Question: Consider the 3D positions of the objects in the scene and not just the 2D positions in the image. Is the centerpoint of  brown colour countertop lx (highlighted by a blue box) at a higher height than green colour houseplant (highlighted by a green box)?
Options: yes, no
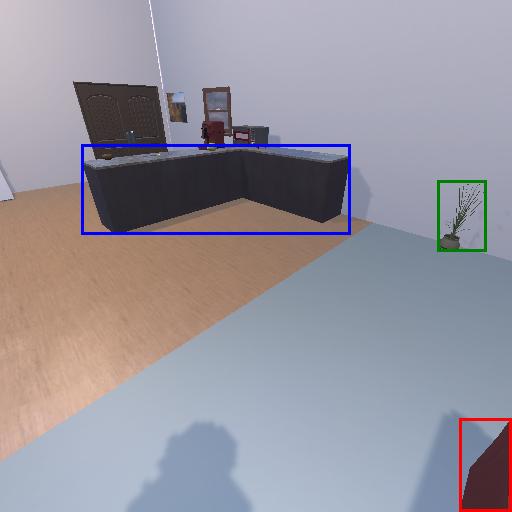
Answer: yes